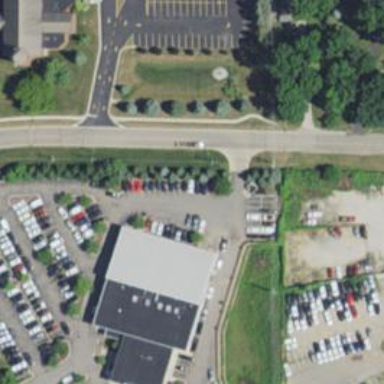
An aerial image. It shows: Building housing car shop.